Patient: sex M, age 47
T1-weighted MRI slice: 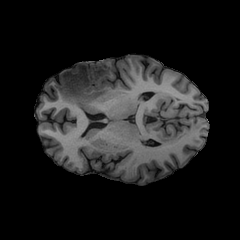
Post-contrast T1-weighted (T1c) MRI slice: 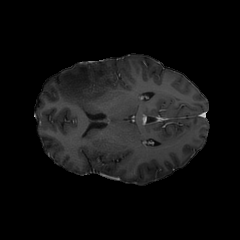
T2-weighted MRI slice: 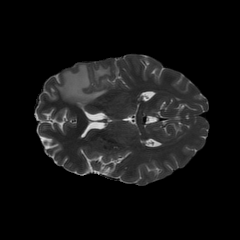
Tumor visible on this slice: yes
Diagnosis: Glioblastoma, IDH-wildtype
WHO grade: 4